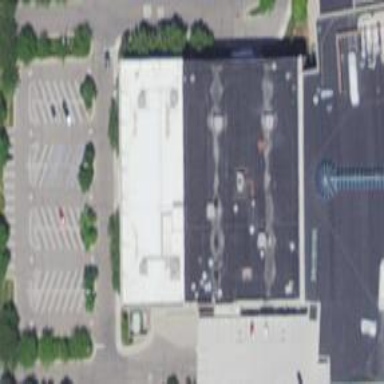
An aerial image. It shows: Department store.